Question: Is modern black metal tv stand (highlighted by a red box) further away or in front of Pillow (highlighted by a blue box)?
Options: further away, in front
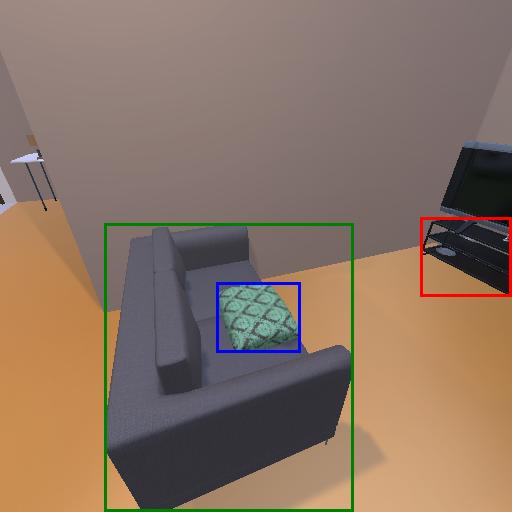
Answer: further away